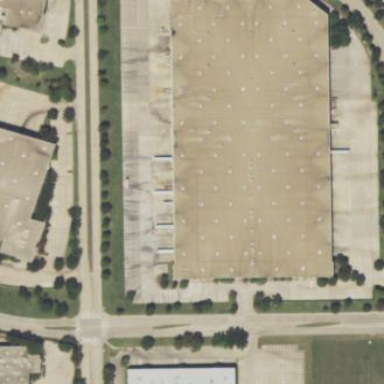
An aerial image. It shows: Warehouse building.